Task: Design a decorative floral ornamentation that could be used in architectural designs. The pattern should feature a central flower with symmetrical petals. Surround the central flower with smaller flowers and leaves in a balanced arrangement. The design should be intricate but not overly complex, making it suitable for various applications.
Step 961:
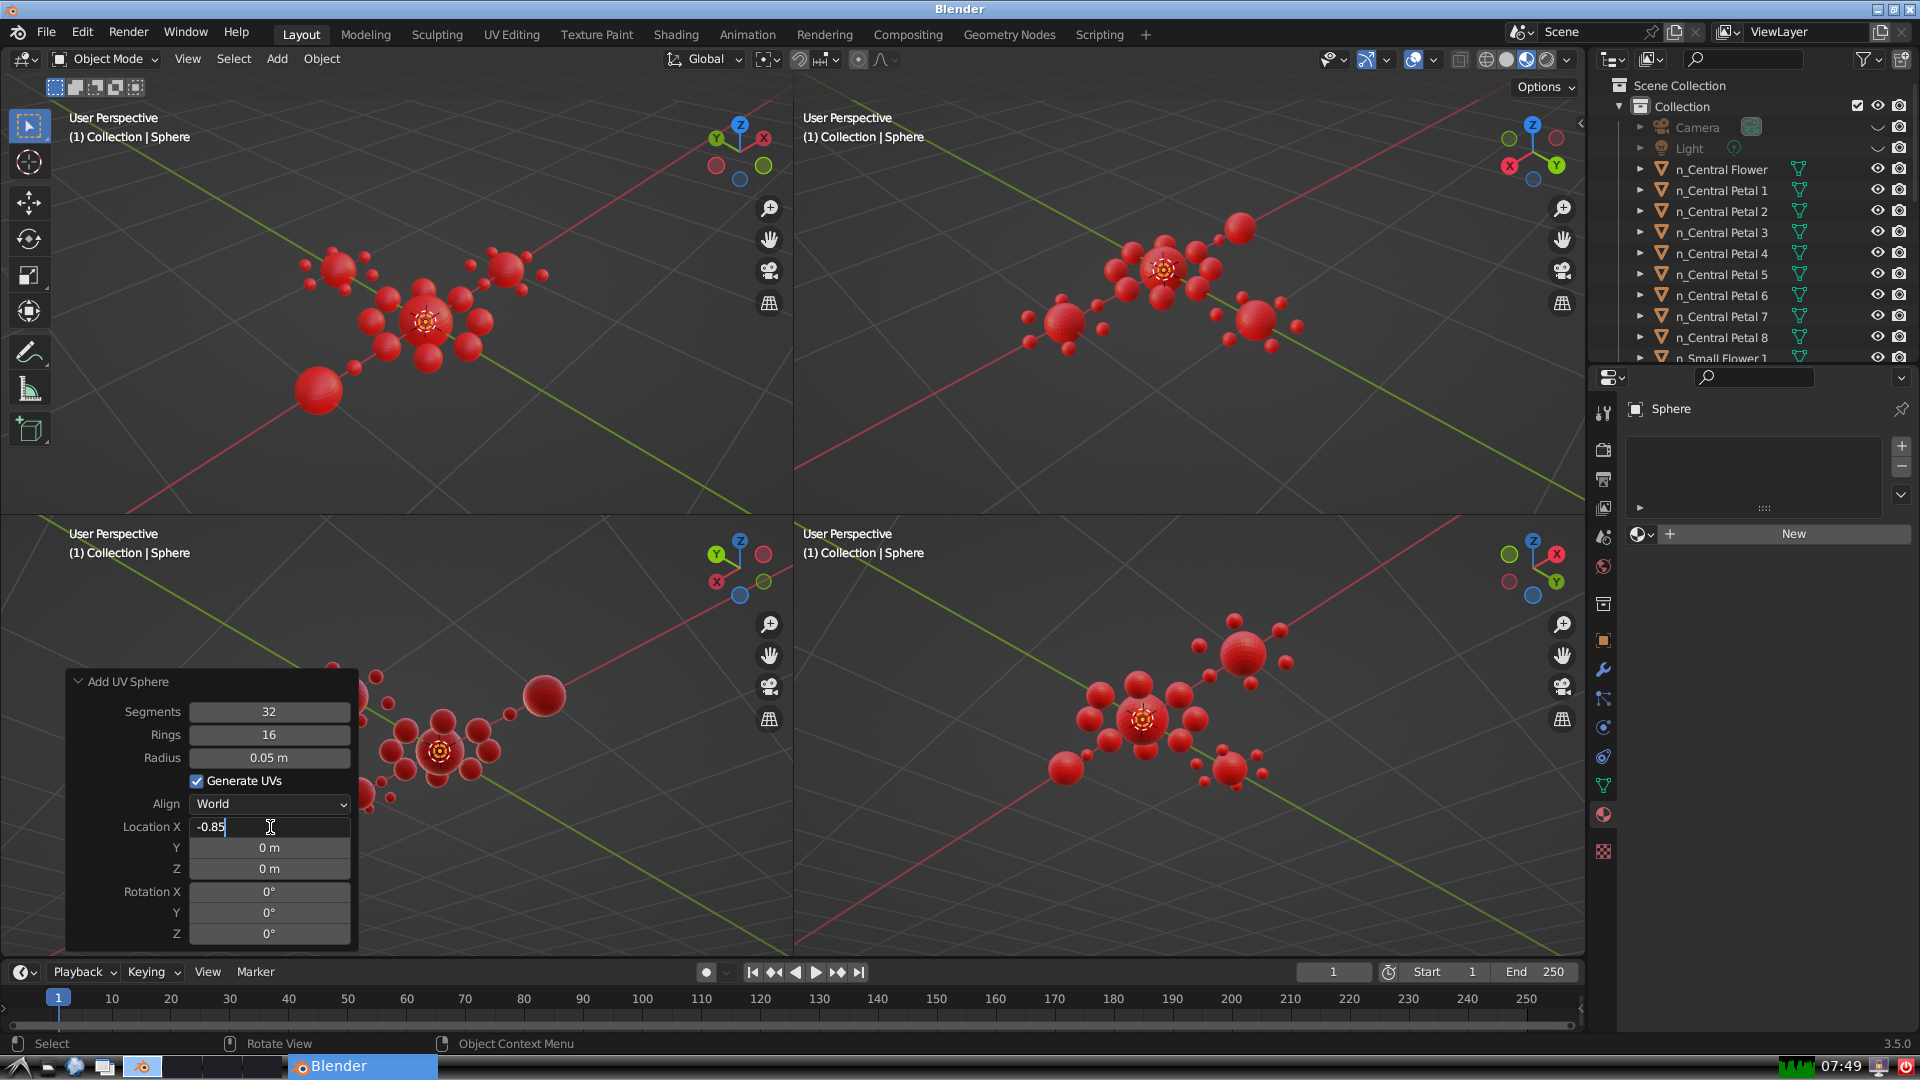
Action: {"key_press": ['Return']}